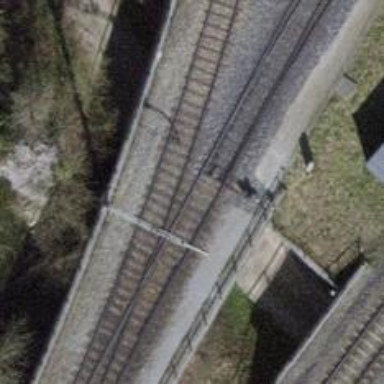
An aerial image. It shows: Bridge with electrified railway tracks featuring contact line.